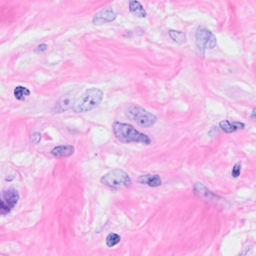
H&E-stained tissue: Breast